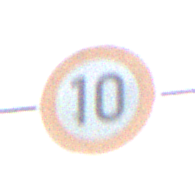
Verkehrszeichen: Geschwindigkeit10
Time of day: MorningAfternoon
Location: Outdoor (Suburban)
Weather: PartlyCloudy
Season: NotSpecified
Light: Natural